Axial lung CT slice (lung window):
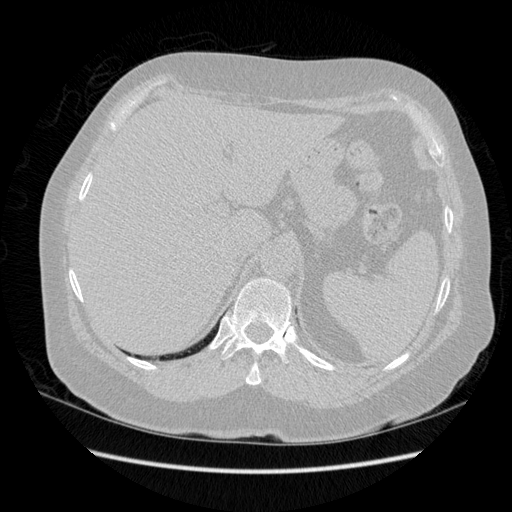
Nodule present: no